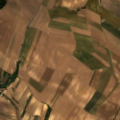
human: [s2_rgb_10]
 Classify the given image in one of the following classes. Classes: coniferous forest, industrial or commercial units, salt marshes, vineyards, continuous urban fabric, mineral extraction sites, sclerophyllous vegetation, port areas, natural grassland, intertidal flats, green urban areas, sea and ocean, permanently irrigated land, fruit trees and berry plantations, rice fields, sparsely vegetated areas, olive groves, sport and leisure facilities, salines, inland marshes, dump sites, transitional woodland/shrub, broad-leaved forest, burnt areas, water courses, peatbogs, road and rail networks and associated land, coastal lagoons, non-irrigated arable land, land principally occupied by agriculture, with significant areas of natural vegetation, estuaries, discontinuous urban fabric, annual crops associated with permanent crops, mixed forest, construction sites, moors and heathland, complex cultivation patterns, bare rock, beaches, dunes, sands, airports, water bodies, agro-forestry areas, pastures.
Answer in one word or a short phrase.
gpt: discontinuous urban fabric, non-irrigated arable land, land principally occupied by agriculture, with significant areas of natural vegetation, broad-leaved forest